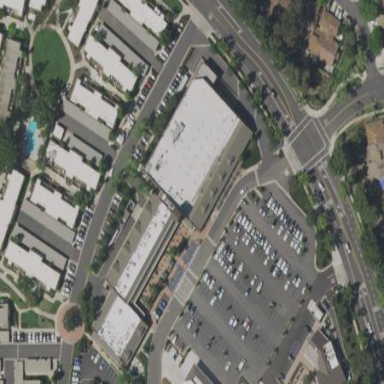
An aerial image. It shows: Supermarket located in building.